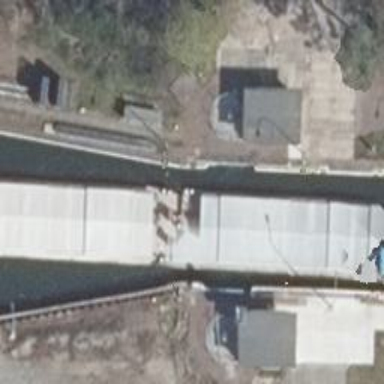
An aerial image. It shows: Canal with lock obstacle.